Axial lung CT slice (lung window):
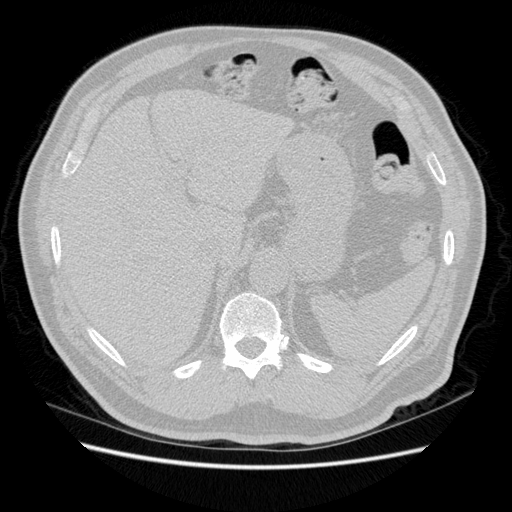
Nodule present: no